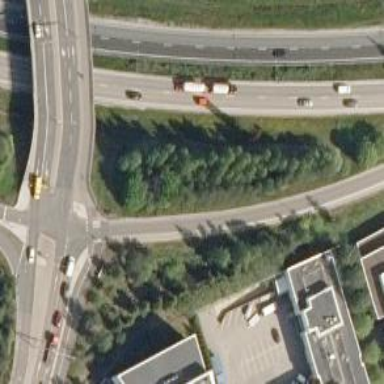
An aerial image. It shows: Trunk link road with asphalt surface.